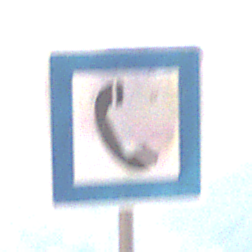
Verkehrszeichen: Fernsprecher
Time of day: Midday
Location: Outdoor (Nature)
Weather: Clear
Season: NotSpecified
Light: Natural